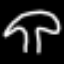
Label: mushroom